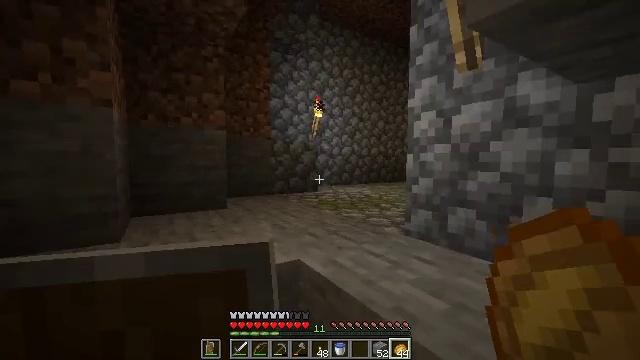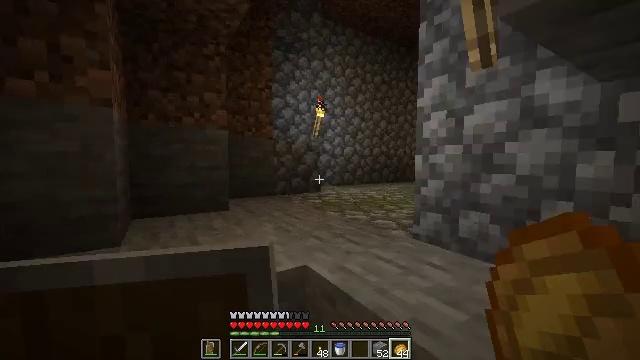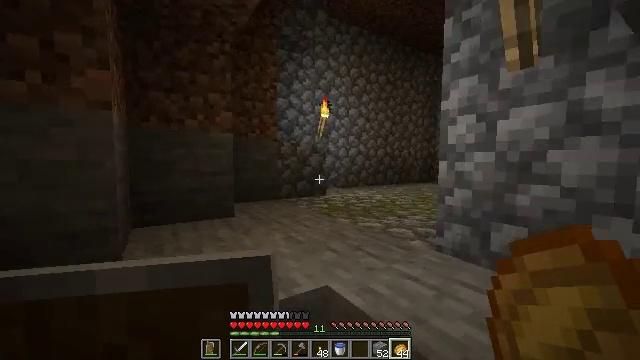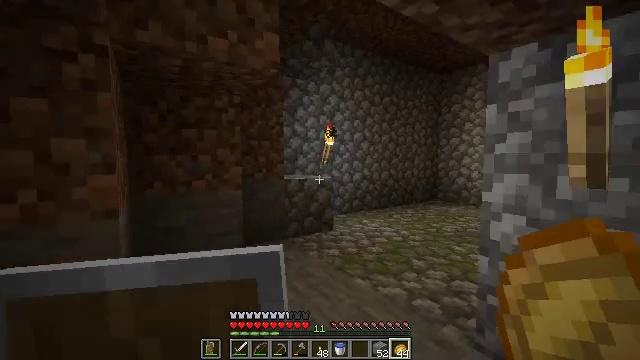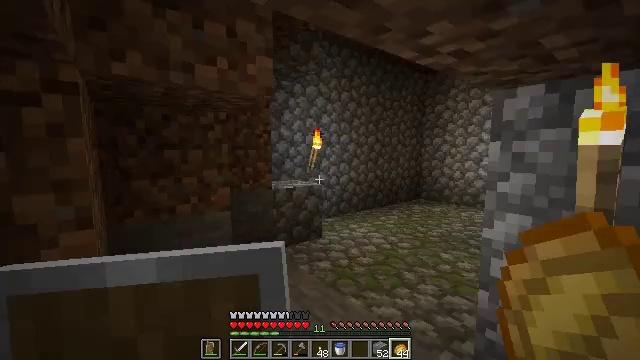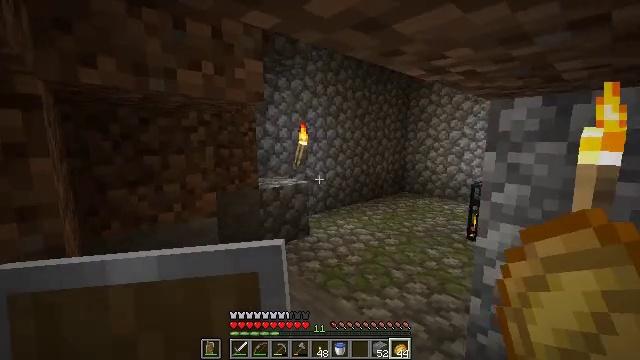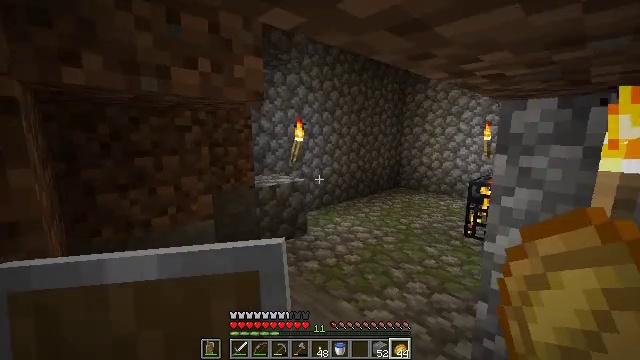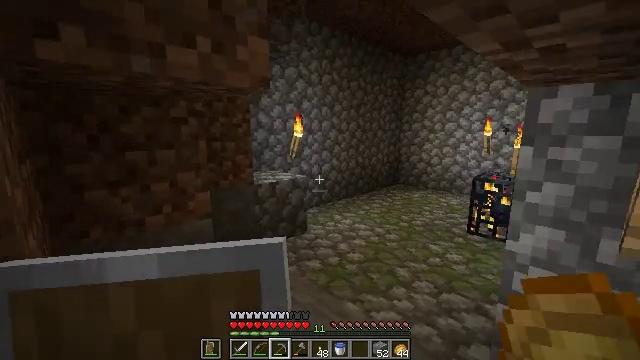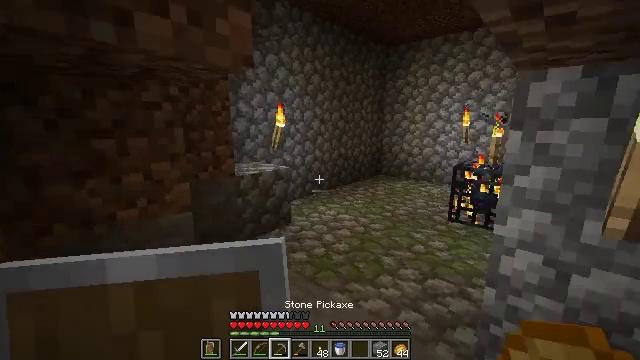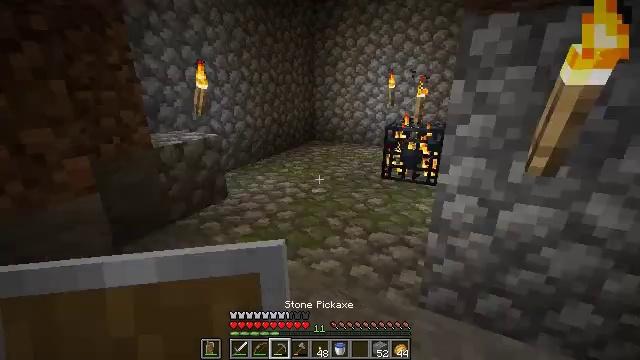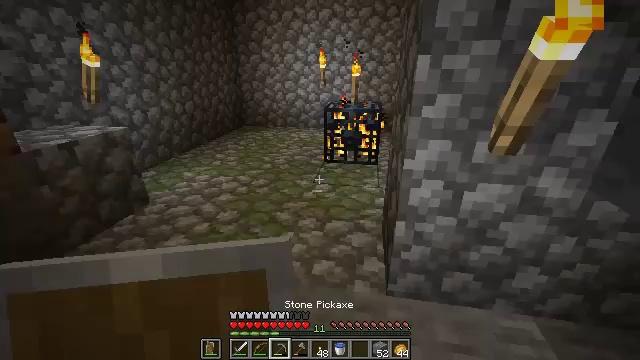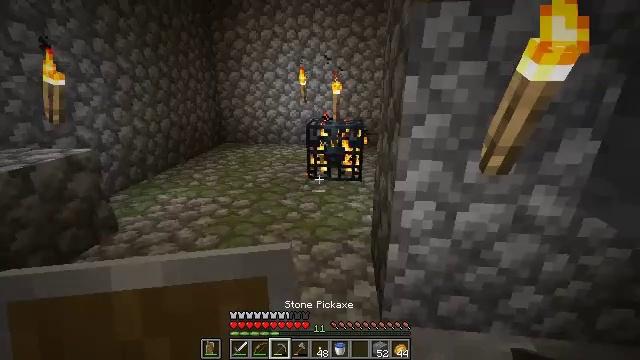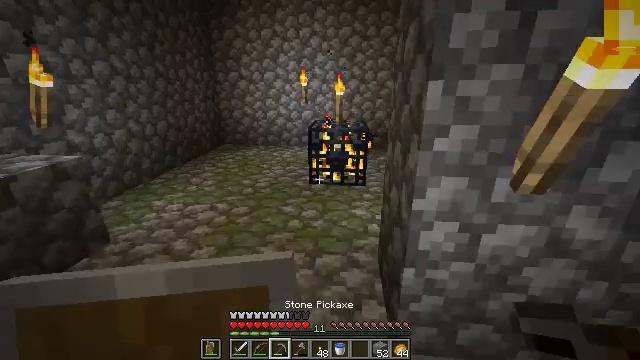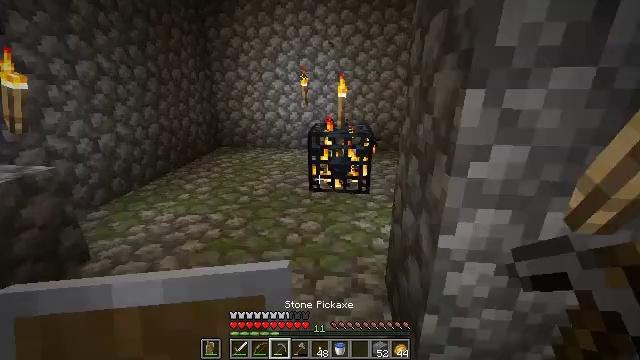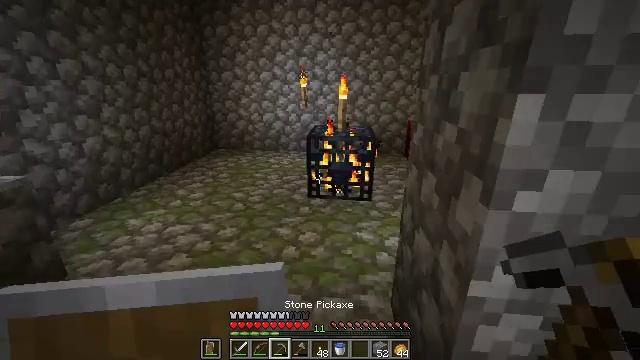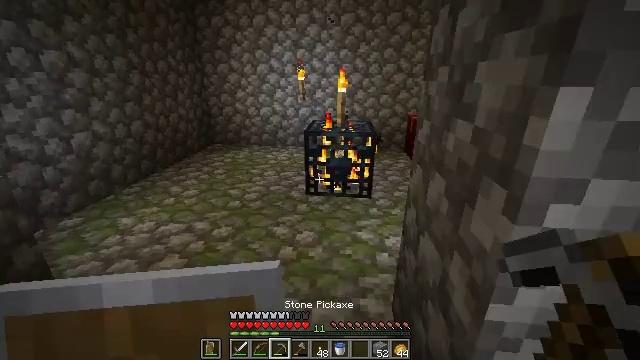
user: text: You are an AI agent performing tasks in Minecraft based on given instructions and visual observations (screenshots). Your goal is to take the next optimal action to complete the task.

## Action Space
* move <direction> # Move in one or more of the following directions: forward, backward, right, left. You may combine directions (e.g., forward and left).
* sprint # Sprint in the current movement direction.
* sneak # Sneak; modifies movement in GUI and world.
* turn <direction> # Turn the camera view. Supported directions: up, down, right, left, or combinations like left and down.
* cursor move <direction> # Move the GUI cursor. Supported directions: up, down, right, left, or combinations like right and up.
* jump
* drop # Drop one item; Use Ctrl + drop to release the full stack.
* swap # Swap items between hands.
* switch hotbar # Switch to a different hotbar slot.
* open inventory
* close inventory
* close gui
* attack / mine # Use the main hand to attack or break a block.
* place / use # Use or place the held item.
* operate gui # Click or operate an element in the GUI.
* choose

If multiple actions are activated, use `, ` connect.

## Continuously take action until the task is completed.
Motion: motion action
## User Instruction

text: Break the chest to retrieve items inside.
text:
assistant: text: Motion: move forward and move left
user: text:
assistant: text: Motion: move forward and move left, jump
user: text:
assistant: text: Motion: move forward and move left, turn right, jump
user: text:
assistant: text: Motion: move forward, turn right and down, jump
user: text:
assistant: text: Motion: move forward, turn right and down
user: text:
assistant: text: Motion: move forward, turn right and down
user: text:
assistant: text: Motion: move forward, turn right, switch to hotbar 3
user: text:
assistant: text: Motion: move forward, turn right and down, switch to hotbar 3
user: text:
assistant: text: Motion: move forward, turn right and down, switch to hotbar 3
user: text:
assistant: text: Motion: move forward, turn right and down
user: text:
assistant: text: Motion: move forward, turn right and up
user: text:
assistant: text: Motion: move forward
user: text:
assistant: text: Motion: move forward
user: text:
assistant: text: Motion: move forward
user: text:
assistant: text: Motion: move forward, turn down
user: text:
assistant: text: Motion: move forward
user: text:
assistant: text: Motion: move forward
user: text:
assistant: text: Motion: move forward and move left
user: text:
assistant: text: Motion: move forward and move left
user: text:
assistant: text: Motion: move forward and move left
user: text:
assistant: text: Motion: move forward and move left, turn right and down
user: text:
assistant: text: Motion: move forward and move left, turn right
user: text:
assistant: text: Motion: move forward, turn right
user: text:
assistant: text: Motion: move forward, turn right and up
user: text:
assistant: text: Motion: move forward, turn right and up
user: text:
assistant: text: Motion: move forward and move right
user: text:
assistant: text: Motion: move forward and move right, turn left
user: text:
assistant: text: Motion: move forward and move right
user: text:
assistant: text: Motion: move forward
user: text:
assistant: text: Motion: move forward, turn left